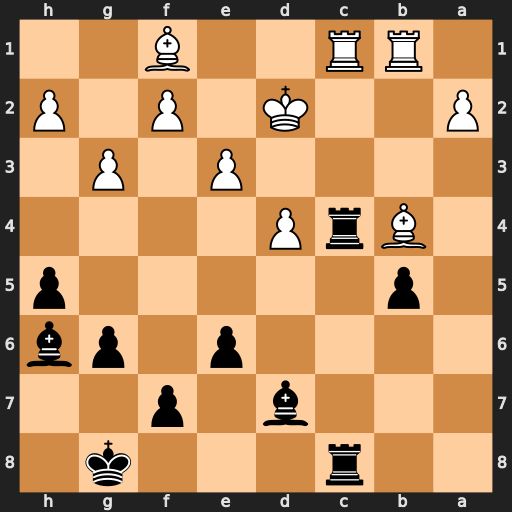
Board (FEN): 2r3k1/3b1p2/4p1pb/1p5p/1BrP4/4P1P1/P2K1P1P/1RR2B2
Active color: b
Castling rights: -
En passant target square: -
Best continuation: Rxd4+ Ke1 Rxc1+ Rxc1 Rxb4